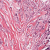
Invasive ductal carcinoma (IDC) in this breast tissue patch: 1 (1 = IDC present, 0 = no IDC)